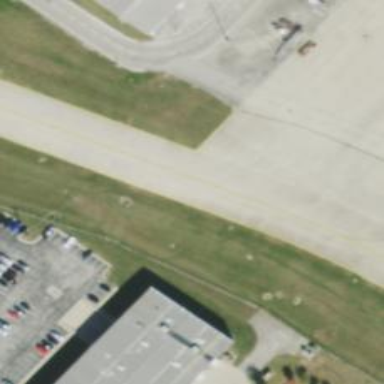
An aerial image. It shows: Image of taxiway at airport.